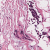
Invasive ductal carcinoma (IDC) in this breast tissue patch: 1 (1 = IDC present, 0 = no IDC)